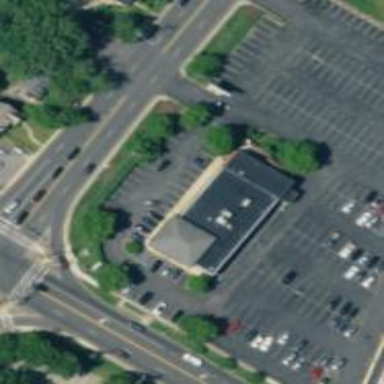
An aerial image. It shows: Pharmacy providing healthcare services.